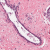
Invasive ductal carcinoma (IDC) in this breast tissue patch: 0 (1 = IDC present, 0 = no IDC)